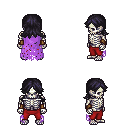
a pixel art fantasy rpg character, male body template, skeleton, maroon tattered cape, red pants, raven loose hair, leather bracers, four views (front, back, left, right), 2x2 character sprite sheet, small pixel art, hard edges, no anti-aliasing